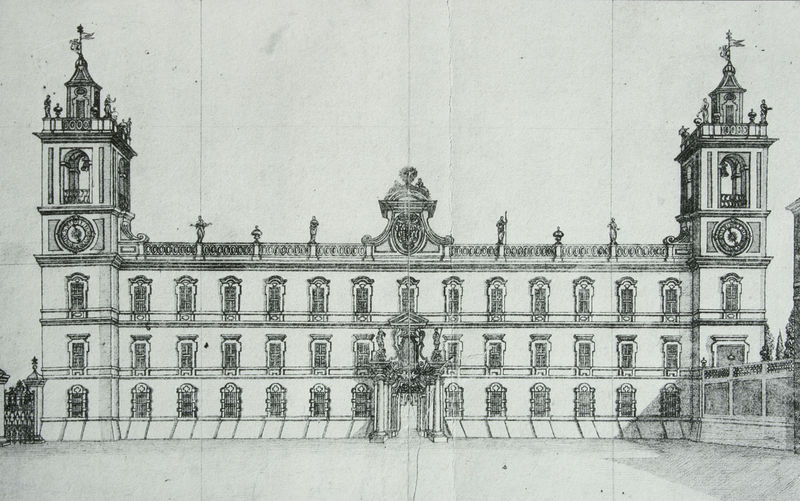
Titel: Palazzo Ducale di Colorno, alte Ansicht der Fassade
Künstler: Paolo Luigi Gozzi
Standort: Parma
Institution: Archivio di Stato
Schlagwörter: schatten, weiß, fenster, grau, schwarz, skizze, säule, säulen, tür, zeichnung, gebäude, haus, park, schloss, zaun, architektur, barock, gitter, kirche, gold, drei, renaissance, turm, aussicht, ansicht, bogen, fassade, perspektive, türen, fahne, giebel, mauer, hof, figuren, französisch, symmetrie, ornamente, seitenansicht, uhr, stuck, tor, eingang, tusche, burg, medaillon, glockenturm, türme, palast, balustrade, schwarzweiß, entwurf, portal, wappen, glocke, statuen, residenz, einfahrt, geschosse, wetterfahne, plan, ballustrade, postkarte, stockwerke, geometrie, glocken, turmuhr, aufriss, hoffassade, fensster, ecktürme, uhrenturm, uhren, baukunst, uhrturm, glockentürme, turmuhren, wetterfahnen, protzig, uhrtürme, bw, black and white